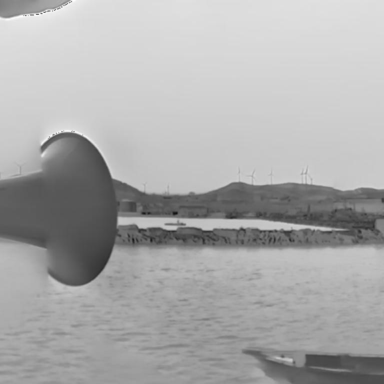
There is a bulk_carrier in the infrared image.